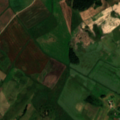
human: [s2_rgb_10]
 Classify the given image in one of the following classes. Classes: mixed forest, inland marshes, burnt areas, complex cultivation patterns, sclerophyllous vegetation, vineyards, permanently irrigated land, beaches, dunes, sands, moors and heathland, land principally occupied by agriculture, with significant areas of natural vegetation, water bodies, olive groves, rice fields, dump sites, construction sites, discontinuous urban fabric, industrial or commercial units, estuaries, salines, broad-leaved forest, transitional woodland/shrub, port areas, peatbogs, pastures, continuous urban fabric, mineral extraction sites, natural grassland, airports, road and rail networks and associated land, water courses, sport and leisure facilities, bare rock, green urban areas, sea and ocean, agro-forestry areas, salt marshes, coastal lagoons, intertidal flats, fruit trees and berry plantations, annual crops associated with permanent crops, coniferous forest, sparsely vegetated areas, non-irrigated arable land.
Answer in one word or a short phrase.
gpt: non-irrigated arable land, pastures, complex cultivation patterns, land principally occupied by agriculture, with significant areas of natural vegetation